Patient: sex F, age 61
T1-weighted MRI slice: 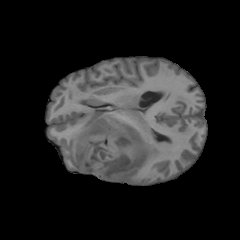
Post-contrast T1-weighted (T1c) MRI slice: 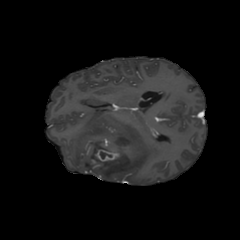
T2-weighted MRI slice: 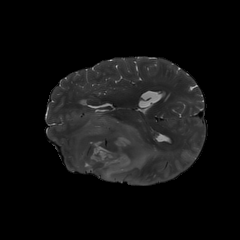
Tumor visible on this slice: yes
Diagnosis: Glioblastoma, IDH-wildtype
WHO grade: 4